Field crop: maize
Growth stage: 2
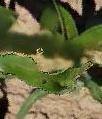
Species: maize